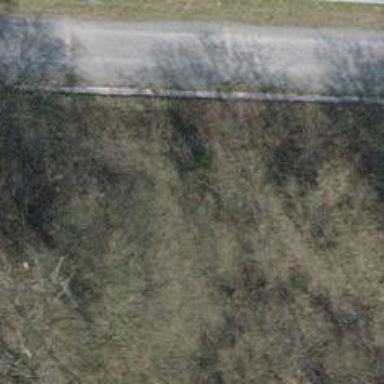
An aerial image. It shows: Dirt path.